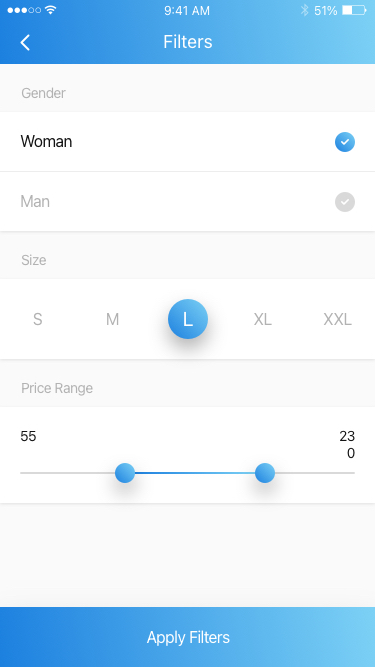
Text in this UI design:
Apply Filters
230
55
Price Range
S
M
L
XL
XXL
Size
Gender
Woman
Man
Filters